Question:
I have a dict with key and value. In value i have a dict with key and a array value again. I want to know how to append datas inside that array value with pymongo ?!
'''
i = mycol2.find_one({"chat_action":{"$exists":True}})
mycol2.update_one(i,{"$push":{"chat_action":{"fake_play":76}}})
'''
I try this but i got this error :
> raise WriteError(error.get("errmsg"), error.get("code"), error)
pymongo.errors.WriteError: The field 'chat_action' must be an array but is of type object in document {_id: ObjectId('62eaafa3886a0c39b0961b0a')}, full error: {'index': 0, 'code': 2, 'errmsg': "The field 'chat_action' must be an array but is of type object in document {_id: ObjectId('62eaafa3886a0c39b0961b0a')}"}
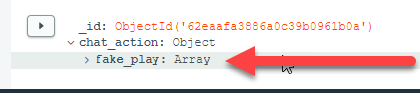
Answer: You need to fully qualify the field with dot notation:
'''
{"$push": {"chat_action.fake_play": 76 } }
'''
From the <URL>,
> To specify a field in an embedded document or in an array, use dot
notation.